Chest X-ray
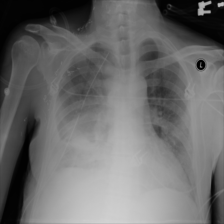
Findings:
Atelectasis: negative
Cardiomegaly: negative
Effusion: negative
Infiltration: positive
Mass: negative
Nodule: negative
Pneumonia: negative
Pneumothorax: positive
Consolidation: negative
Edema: negative
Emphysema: negative
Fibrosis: negative
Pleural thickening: negative
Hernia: negative